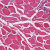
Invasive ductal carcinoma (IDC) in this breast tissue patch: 0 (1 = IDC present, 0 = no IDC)